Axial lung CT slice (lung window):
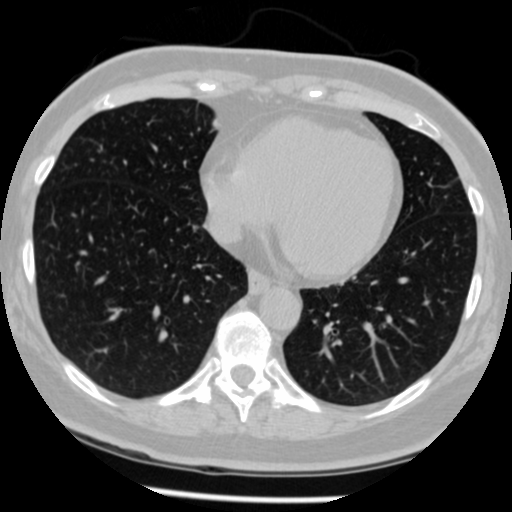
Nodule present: no